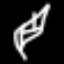
Label: leaf